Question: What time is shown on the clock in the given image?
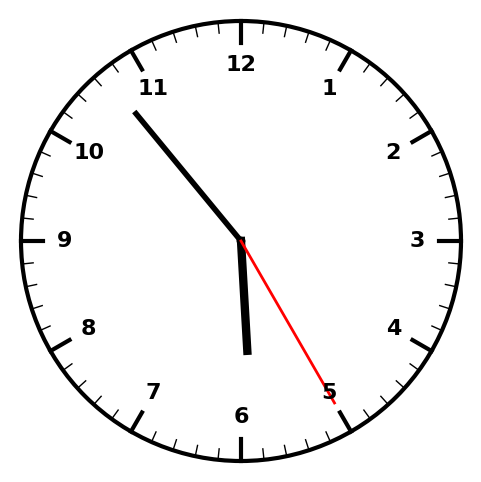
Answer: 05:53:25